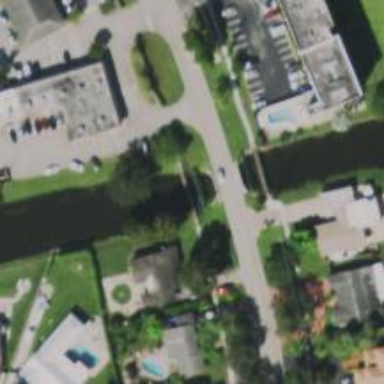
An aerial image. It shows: Canal.